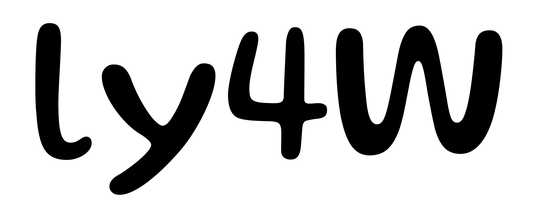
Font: Gluten_Regular